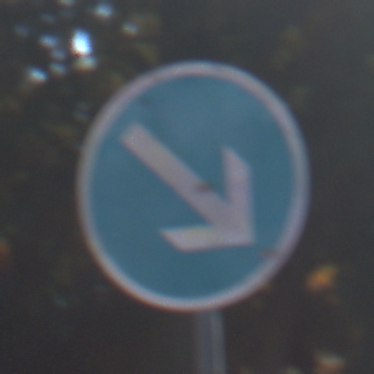
Verkehrszeichen: VorgeschriebeneVorbeifahrtRechts
Umgebung: Outdoor, Suburban
Tageszeit: MorningAfternoon
Wetter: Clear
Licht: Natural
Jahreszeit: NotSpecified
Kontrast: HighContrast